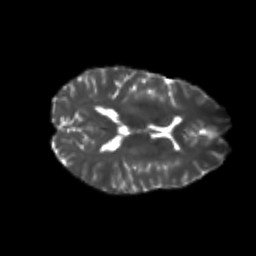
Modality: T2w
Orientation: axial
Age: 26
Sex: female
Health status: healthy
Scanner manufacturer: philips
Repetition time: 7.388 s
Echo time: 0.08599 s